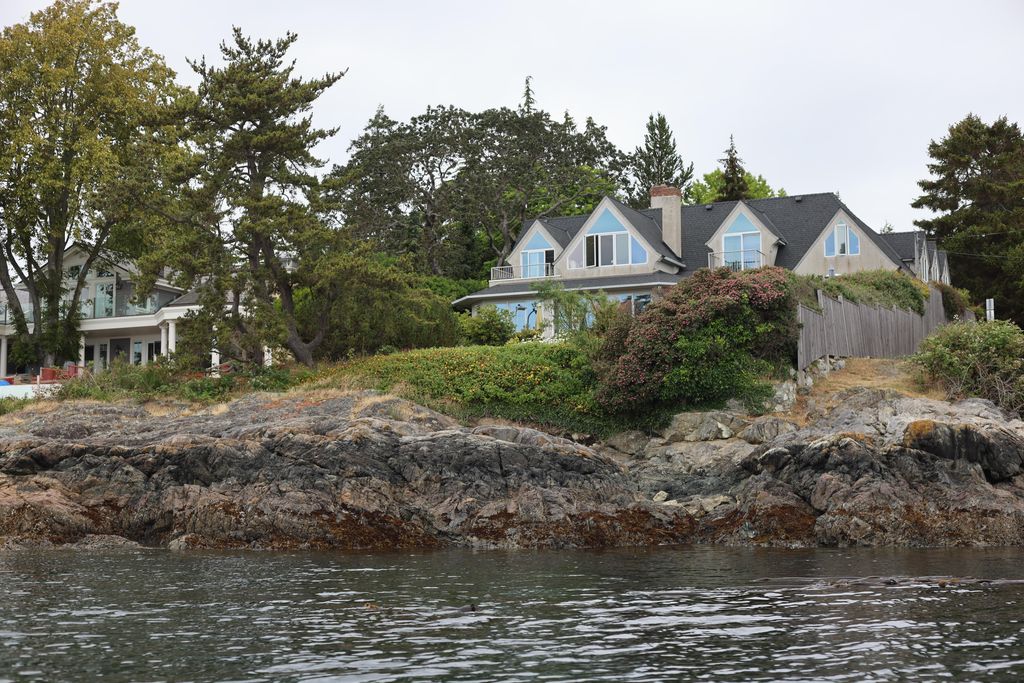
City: victoria